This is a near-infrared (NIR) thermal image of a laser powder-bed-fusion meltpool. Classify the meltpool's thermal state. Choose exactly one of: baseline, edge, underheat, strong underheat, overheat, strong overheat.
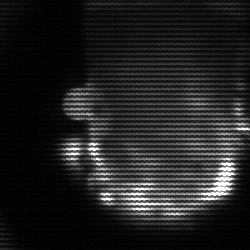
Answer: baseline